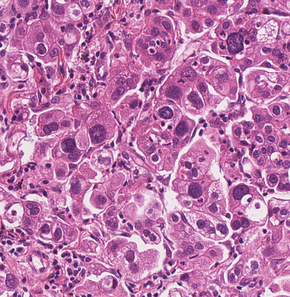
Tumor epithelial tissue: yes
Tumor-associated stroma tissue: no
Normal tissue: no